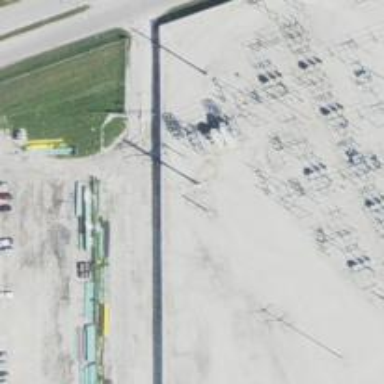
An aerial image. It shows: Power tower.